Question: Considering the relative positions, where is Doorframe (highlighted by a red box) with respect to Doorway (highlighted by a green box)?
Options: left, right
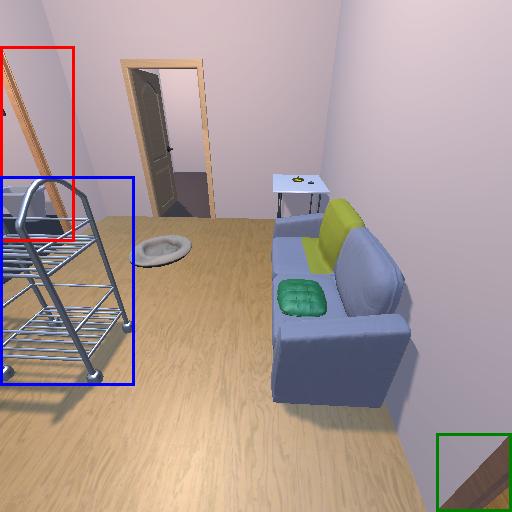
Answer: left